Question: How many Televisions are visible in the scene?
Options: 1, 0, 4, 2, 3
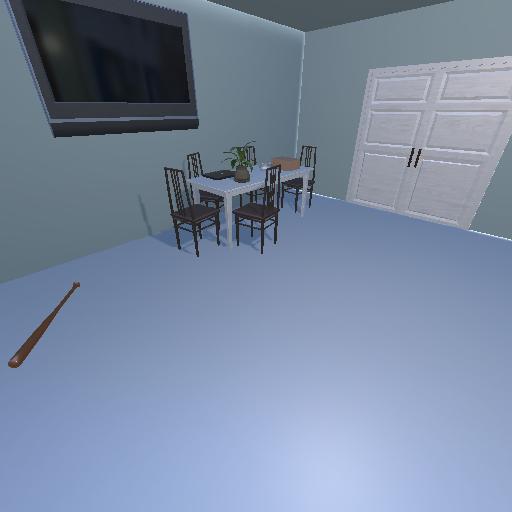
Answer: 1